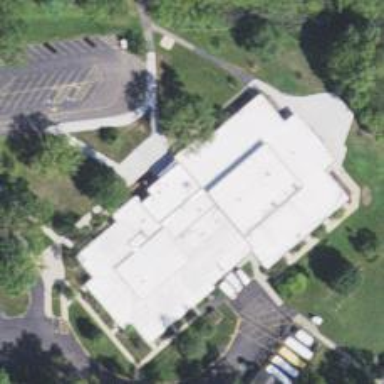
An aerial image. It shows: School.